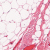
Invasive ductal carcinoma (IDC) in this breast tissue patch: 0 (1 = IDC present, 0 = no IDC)